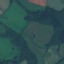
Label: Pasture